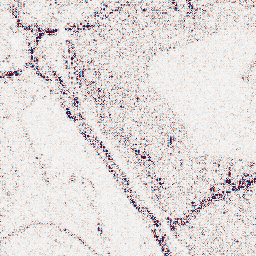
Category: wavelet
Decomposition family: wavelet_dwt
Decomposition parameters: wavelet: db4
level: 1
Upsampling method: cubic_catmull_rom
Upsampling parameters: scale: 2
Upsampling scale: 2